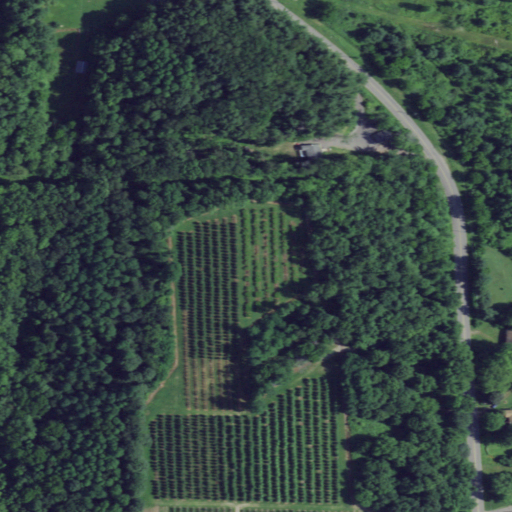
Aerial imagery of mountain in New York named Cory Hill containing deciduous forest, pasture, open development, mixed forest, evergreen forest, woody wetlands, and shrub